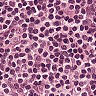
Metastatic tissue present: no